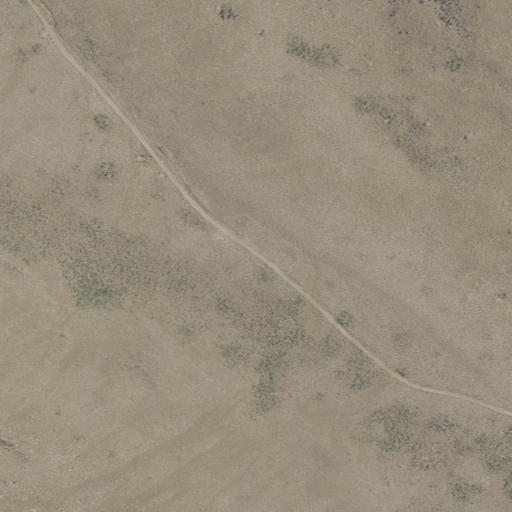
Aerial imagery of gap in Oregon named Buckaroo Pass containing only shrub